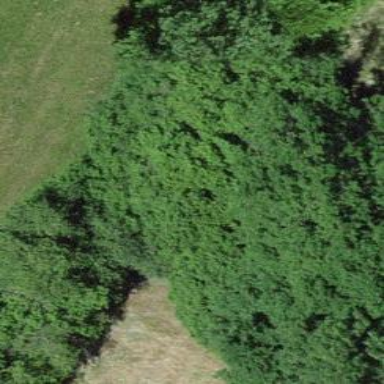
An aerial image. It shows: Row of trees in natural setting.